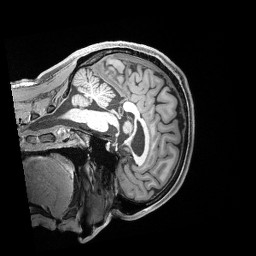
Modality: T1w
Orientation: sagittal
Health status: healthy
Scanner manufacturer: siemens
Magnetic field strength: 3 T
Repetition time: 2.4 s
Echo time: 0.00222 s